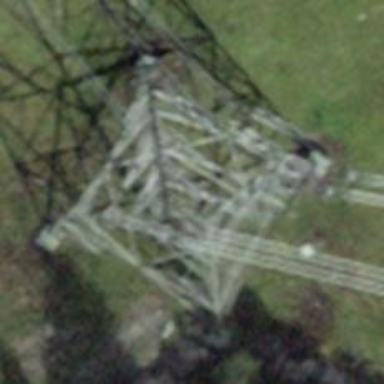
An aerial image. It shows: Power tower.